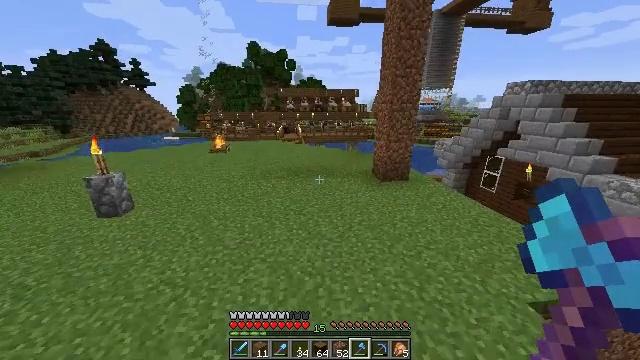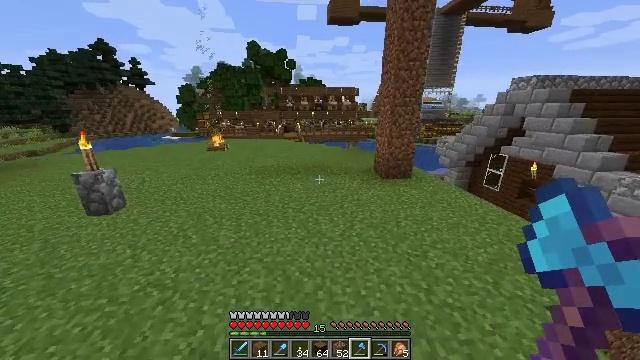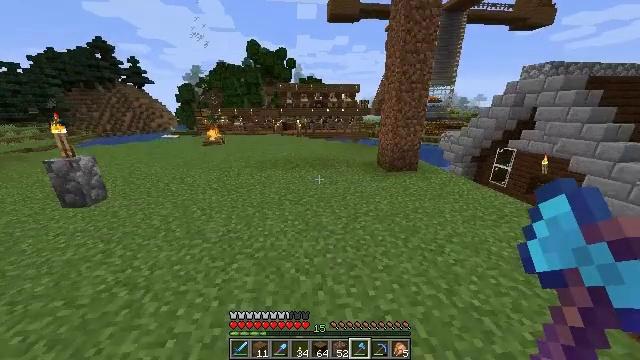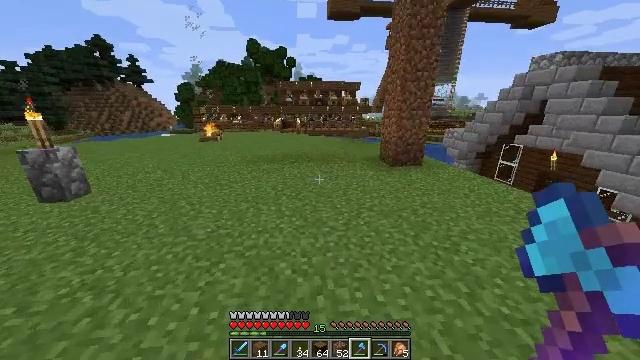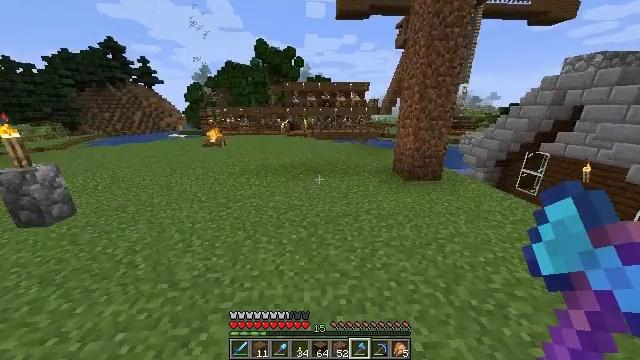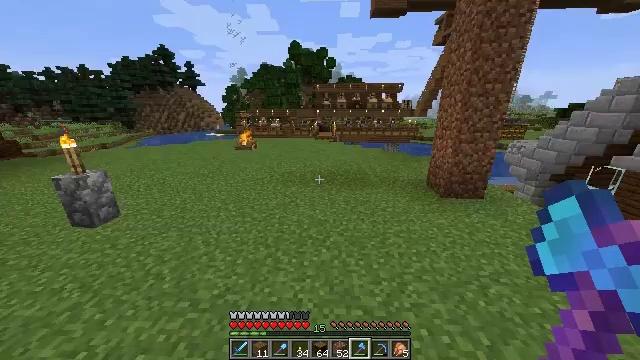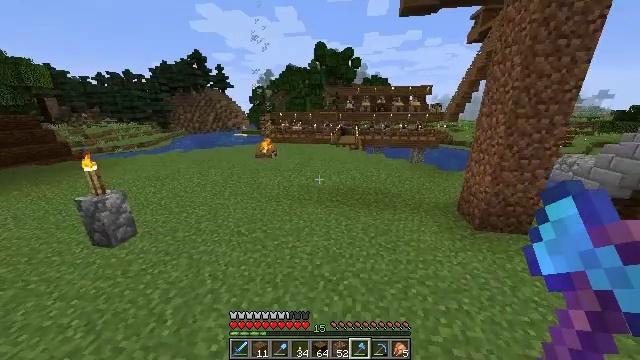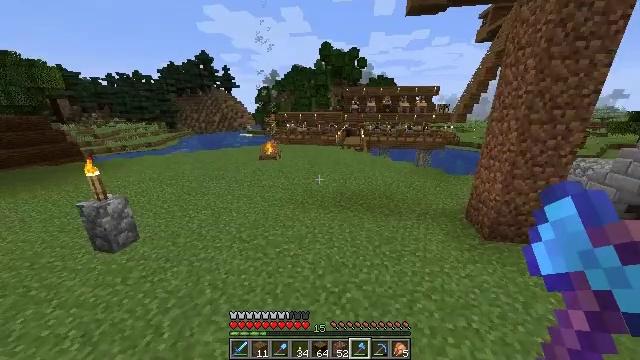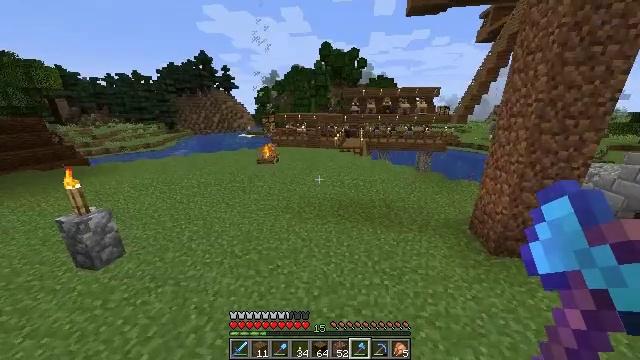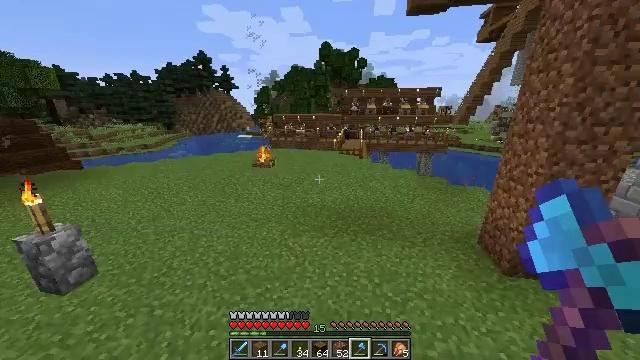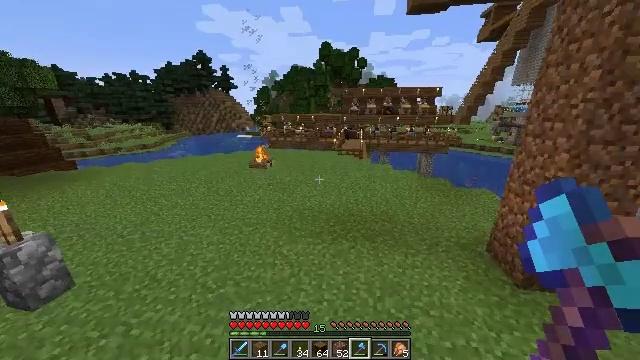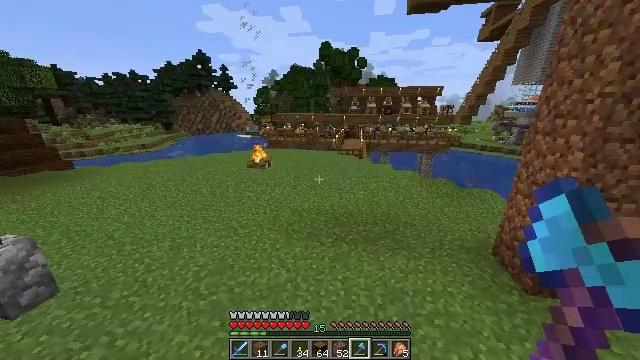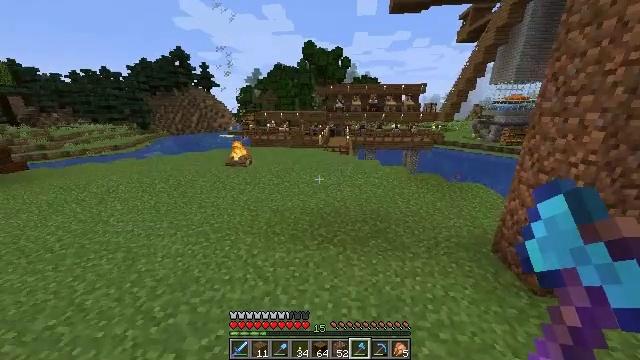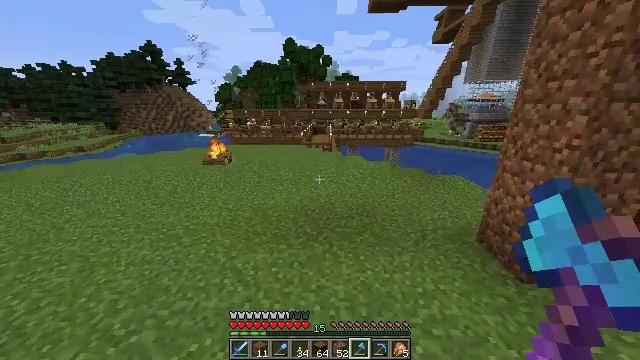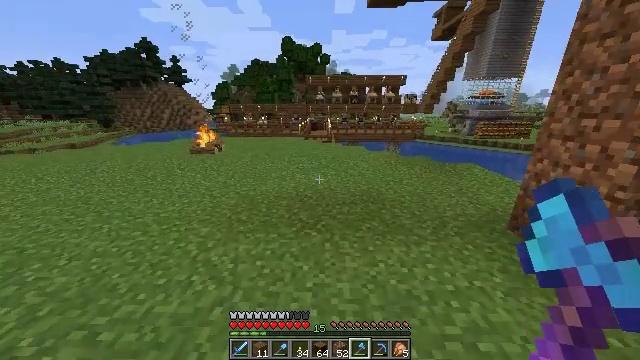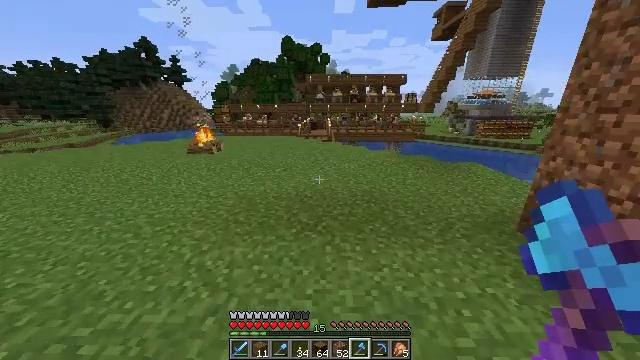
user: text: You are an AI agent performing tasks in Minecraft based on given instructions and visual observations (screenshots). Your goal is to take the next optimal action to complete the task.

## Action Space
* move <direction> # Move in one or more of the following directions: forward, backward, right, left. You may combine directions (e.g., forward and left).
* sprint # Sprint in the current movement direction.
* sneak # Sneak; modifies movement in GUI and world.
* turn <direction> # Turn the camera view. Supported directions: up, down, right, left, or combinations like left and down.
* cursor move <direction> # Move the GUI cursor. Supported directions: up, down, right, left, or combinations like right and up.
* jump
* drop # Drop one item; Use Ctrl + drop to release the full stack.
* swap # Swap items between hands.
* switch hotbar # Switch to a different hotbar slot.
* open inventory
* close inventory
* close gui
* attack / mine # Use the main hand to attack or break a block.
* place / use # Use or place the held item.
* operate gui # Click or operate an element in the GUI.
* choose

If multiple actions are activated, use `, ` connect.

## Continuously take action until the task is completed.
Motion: motion action
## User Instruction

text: Collect spruce planks and craft a spruce pressure plate.
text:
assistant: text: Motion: move forward, jump
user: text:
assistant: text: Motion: move forward, sprint, jump
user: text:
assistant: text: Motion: move forward, sprint, jump
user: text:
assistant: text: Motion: move forward, sprint, turn left, jump
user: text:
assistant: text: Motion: move forward, sprint, turn left, jump
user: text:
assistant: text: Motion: move forward, turn left, jump
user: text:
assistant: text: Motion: move forward, turn left, jump
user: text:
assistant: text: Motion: move forward, jump
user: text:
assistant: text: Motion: move forward, jump
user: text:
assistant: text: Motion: move forward, jump
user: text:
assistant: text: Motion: move forward, jump
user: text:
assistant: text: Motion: move forward, turn right, jump
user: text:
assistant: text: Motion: move forward, turn right, jump
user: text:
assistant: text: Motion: move forward, sprint, jump
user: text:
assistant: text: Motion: move forward, sprint, jump
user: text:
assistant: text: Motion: move forward, sprint, jump
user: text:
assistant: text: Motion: move forward, sprint, jump
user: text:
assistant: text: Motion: move forward, jump
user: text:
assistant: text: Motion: move forward, jump
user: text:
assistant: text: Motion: move forward, jump
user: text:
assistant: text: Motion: move forward
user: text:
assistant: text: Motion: move forward
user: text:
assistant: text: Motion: move forward
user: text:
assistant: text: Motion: move forward
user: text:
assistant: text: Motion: move forward, sprint
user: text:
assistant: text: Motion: move forward, sprint
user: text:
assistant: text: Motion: move forward, sprint
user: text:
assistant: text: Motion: move forward
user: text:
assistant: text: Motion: move forward
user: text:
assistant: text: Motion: move forward, sprint